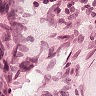
Metastatic tissue present: no